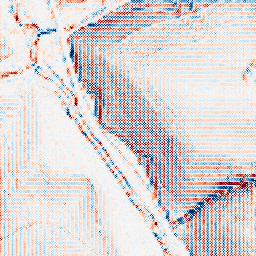
Category: wavelet
Decomposition family: wavelet_biorthogonal
Decomposition parameters: wavelet: bior1.3
level: 1
Upsampling method: quartic
Upsampling parameters: scale: 2
Upsampling scale: 2